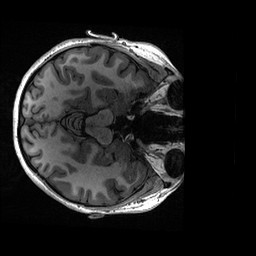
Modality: T1w
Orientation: axial
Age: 21
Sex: female
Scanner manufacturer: ge
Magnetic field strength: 3 T
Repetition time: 0.006952 s
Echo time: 0.00292 s